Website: walmart
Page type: address-validator
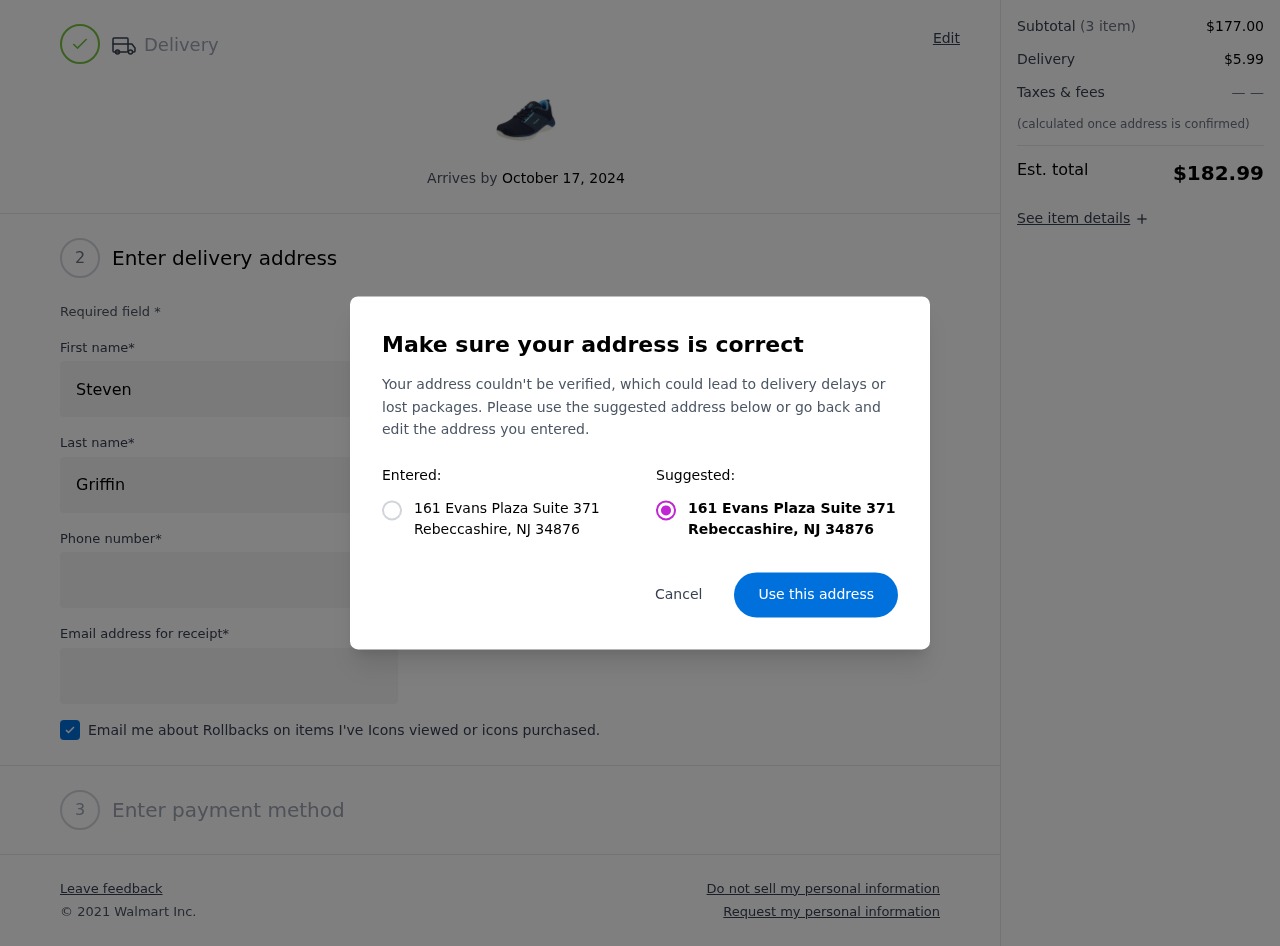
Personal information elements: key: PII_CITY
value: Rebeccashire
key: PII_POSTCODE
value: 34876
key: PII_STATE_ABBR
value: NJ
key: PII_STREET
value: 161 Evans Plaza Suite 371
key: PII_FIRSTNAME
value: Steven
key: PII_LASTNAME
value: Griffin
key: PII_PHONE
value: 7635787070
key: PII_EMAIL
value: sgriffin@hotmail.com
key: PII_POSTCODE_FULL
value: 34876
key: PII_POSTCODE_NUMERIC
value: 34876
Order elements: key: ORDER_DELIVERY_DATE
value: October 17, 2024
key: ORDER_SUBTOTAL
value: $177.00
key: ORDER_SHIPPING_COST
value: $5.99
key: ORDER_TOTAL
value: $182.99